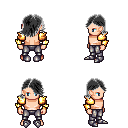
a pixel art fantasy rpg character, male body template, human, light skin, gold arm armor, metal pants, gray swoop hairstyle, metal boots, four views (front, back, left, right), 2x2 character sprite sheet, small pixel art, hard edges, no anti-aliasing